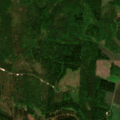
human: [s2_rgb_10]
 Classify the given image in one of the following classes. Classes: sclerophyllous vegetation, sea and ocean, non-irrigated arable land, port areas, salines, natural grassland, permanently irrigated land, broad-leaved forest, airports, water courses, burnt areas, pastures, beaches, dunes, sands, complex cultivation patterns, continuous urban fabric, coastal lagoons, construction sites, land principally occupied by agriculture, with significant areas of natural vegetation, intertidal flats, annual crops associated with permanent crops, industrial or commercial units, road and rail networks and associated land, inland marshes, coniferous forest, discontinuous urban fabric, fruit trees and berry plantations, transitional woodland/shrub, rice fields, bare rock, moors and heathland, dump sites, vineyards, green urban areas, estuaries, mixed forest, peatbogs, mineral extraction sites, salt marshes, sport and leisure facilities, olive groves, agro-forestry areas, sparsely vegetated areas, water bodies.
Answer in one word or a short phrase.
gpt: non-irrigated arable land, mixed forest